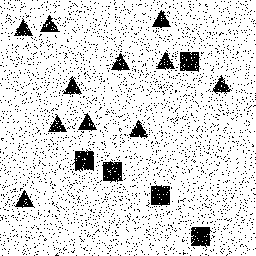
Squares: 5
Triangles: 11
Stars: 0
Total shapes: 16